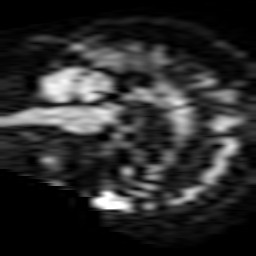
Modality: TRACE
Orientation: sagittal
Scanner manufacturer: philips
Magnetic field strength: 1.5 T
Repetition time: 2.999 s
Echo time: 0.06279 s